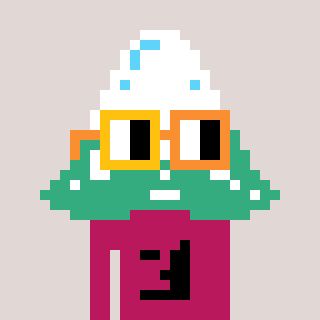
a pixel art character with square yellow and orange glasses, a snowy mountain-shaped head and a darkpink-colored body on a warm background